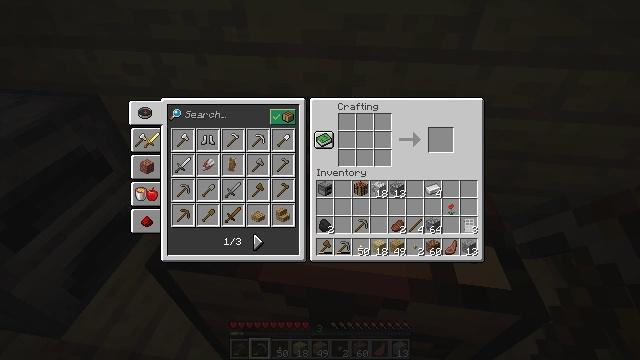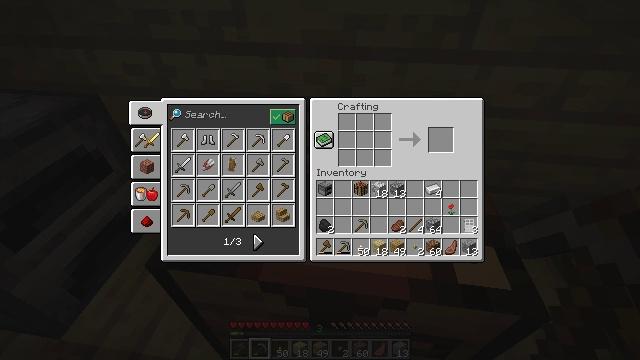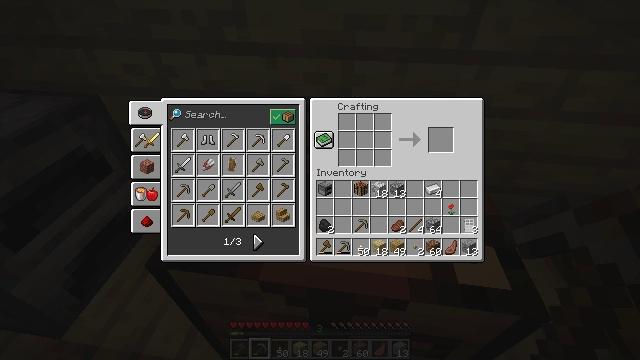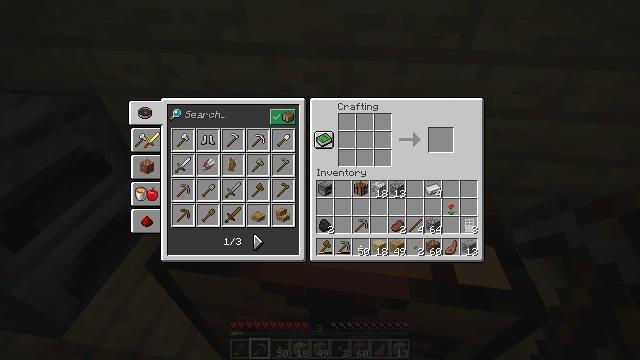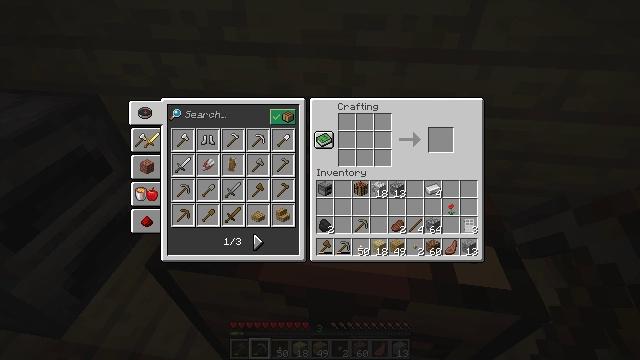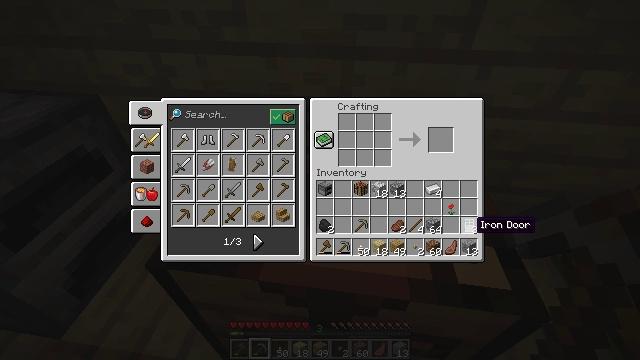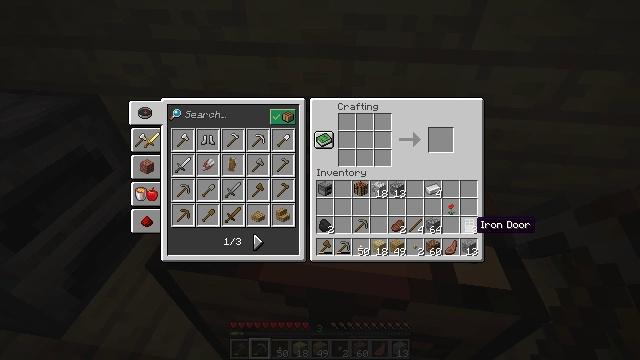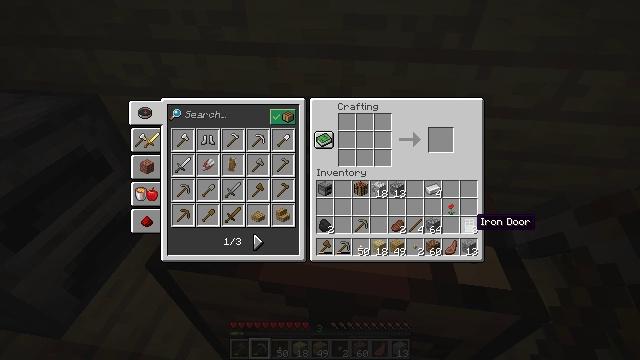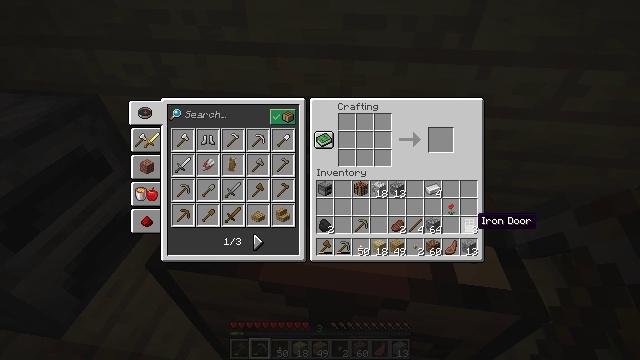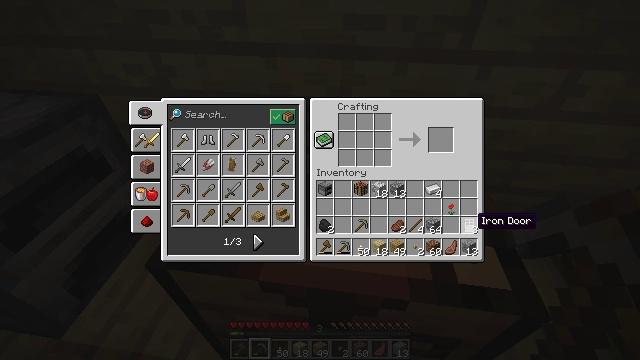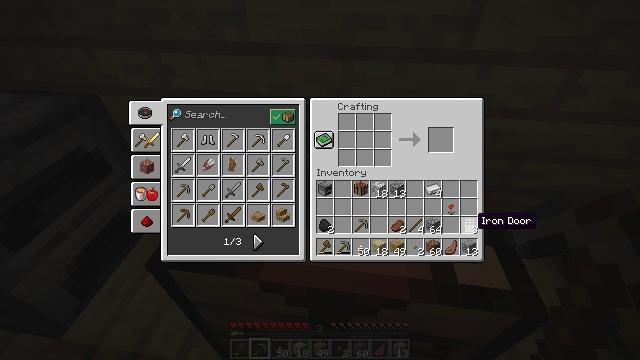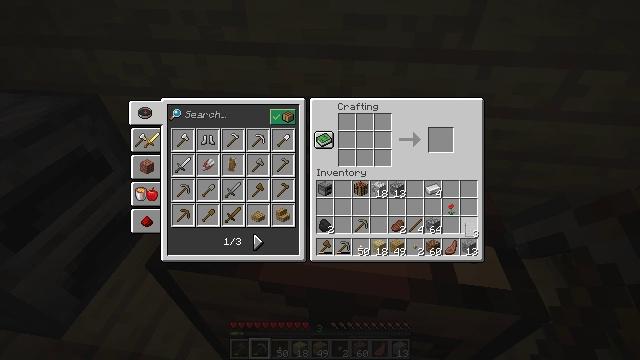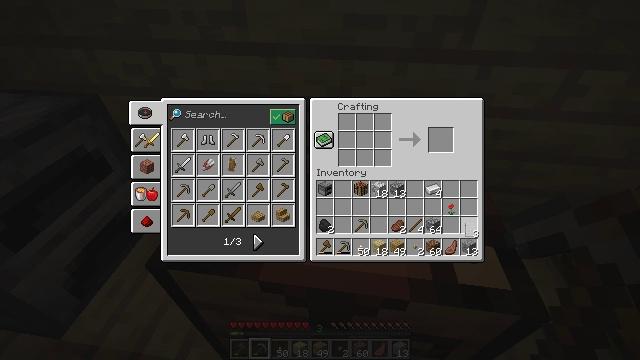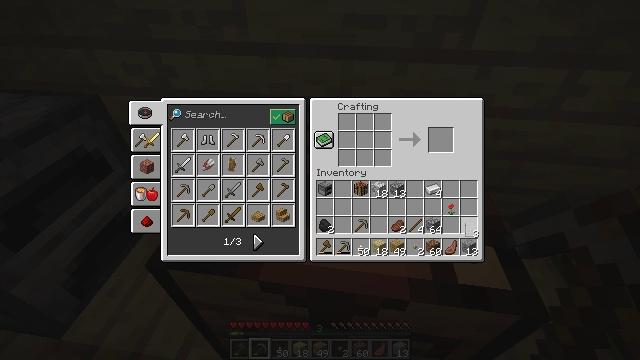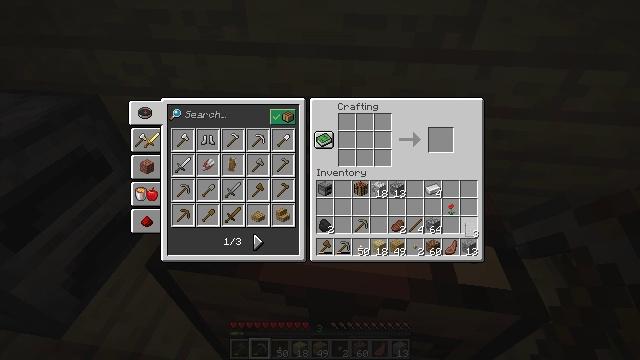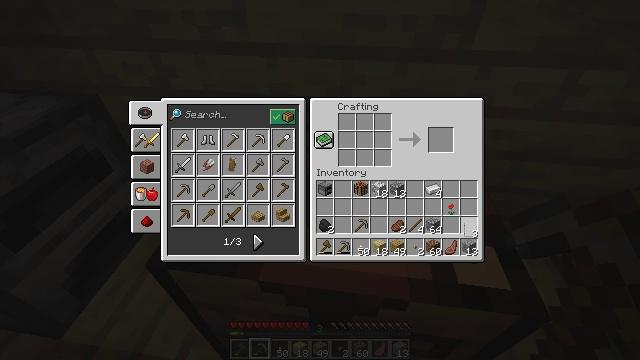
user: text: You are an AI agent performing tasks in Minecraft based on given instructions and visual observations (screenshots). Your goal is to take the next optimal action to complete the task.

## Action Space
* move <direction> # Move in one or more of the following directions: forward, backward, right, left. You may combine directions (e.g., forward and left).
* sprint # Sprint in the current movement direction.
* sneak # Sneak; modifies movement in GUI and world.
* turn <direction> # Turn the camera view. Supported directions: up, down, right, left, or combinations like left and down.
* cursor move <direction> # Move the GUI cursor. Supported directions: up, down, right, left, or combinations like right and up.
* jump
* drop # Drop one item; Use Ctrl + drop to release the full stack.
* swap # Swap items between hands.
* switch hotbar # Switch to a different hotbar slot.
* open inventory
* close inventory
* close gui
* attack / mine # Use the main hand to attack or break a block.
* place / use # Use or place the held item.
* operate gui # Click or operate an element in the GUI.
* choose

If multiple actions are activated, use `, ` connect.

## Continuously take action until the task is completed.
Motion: motion action
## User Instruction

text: Mine birch door from the structure.
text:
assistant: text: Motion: no_op
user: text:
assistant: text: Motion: no_op
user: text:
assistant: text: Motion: no_op
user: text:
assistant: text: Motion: no_op
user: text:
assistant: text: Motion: no_op
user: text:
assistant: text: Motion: no_op
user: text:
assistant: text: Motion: no_op
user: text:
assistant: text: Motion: no_op
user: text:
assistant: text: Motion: no_op
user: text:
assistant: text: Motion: no_op
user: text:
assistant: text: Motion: operate gui
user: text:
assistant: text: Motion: operate gui
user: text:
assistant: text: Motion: operate gui
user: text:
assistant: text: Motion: no_op
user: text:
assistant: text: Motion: no_op
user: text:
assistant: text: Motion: no_op
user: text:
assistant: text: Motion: no_op
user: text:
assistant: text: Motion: no_op
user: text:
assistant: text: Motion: cursor move left
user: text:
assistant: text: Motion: no_op
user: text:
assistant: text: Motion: no_op
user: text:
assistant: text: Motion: no_op
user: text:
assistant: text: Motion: cursor move left
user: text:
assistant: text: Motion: cursor move left
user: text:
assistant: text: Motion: no_op
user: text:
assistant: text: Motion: no_op
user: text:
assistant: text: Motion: no_op
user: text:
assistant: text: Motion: no_op
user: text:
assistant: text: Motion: cursor move left
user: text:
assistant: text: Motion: no_op